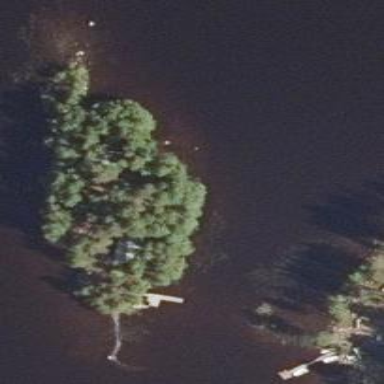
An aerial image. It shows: Islet surrounded by woodland.